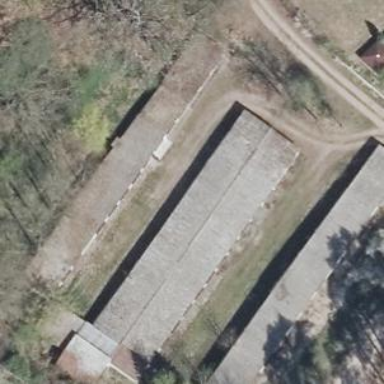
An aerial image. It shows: Group of garages.